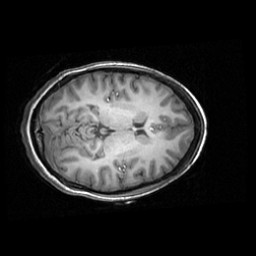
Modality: T1w
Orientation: axial
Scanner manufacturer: ge
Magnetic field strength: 3 T
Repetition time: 0.009036 s
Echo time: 0.00184 s